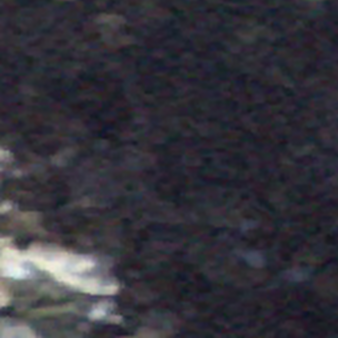
Label: other